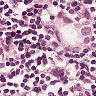
Metastatic tissue present: yes